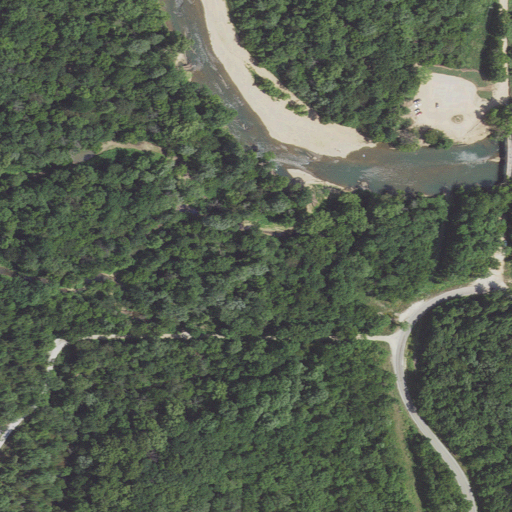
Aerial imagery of valley in Arkansas named Chambers Hollow containing deciduous forest, woody wetlands, open development, open water, pasture, medium intensity development, grassland, and low intensity development